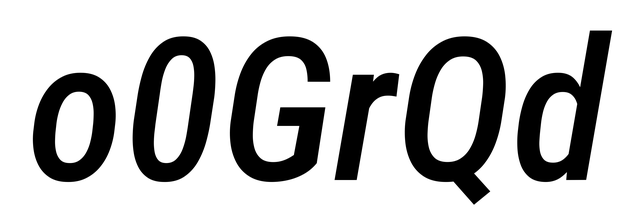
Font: Roboto-Italic_Condensed_Medium_Italic